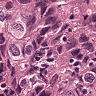
Metastatic tissue present: yes